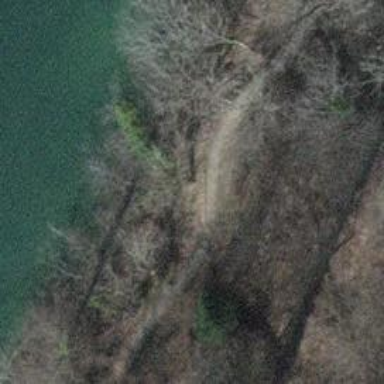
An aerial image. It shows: Unpaved path.